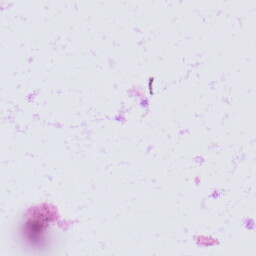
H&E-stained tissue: Skin